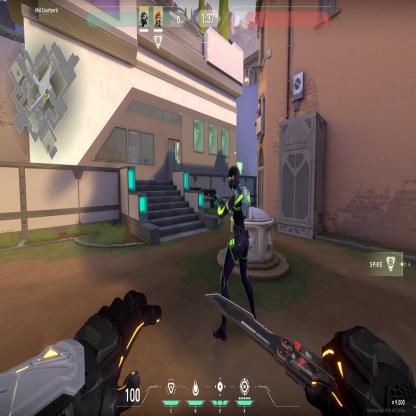
Label: teammate